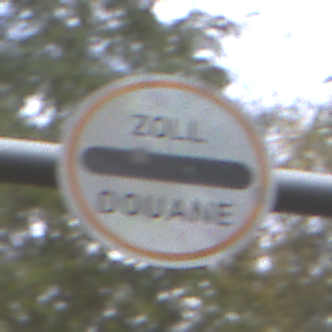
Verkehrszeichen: Zollstelle
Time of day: MorningAfternoon
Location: Outdoor (Urban)
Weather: PartlyCloudy
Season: NotSpecified
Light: Natural